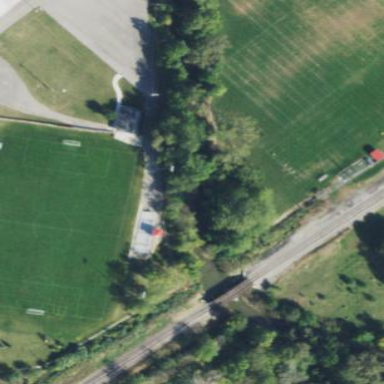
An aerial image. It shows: Grass pitch used for soccer.